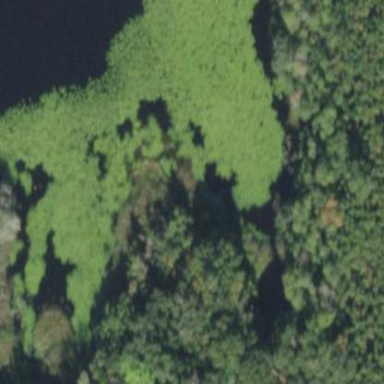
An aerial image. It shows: Marshy wetland area.